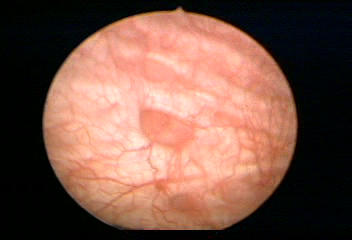
Modality: WLC
Class: Normal mucosa
Bladder cancer association: No